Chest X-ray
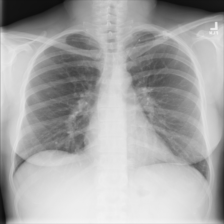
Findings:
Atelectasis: negative
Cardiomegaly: negative
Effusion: negative
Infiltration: negative
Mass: negative
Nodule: negative
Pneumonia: negative
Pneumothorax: negative
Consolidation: negative
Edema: negative
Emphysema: negative
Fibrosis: negative
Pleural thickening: negative
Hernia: negative